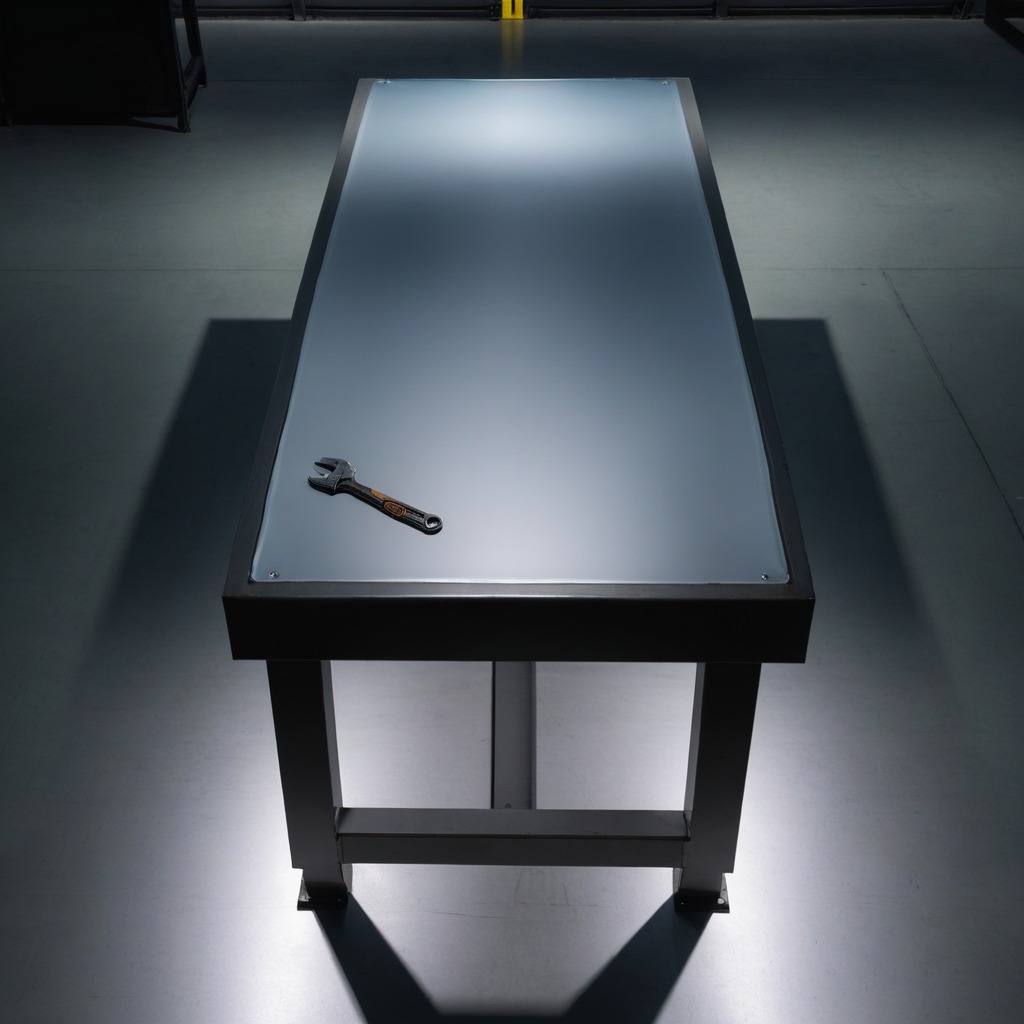
An wrench is lying on the clean empty table in the basement in the evening.